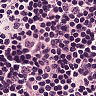
Metastatic tissue present: no